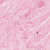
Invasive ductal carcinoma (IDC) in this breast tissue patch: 0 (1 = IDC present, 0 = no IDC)